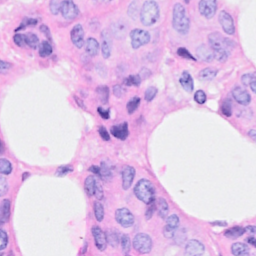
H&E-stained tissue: Breast